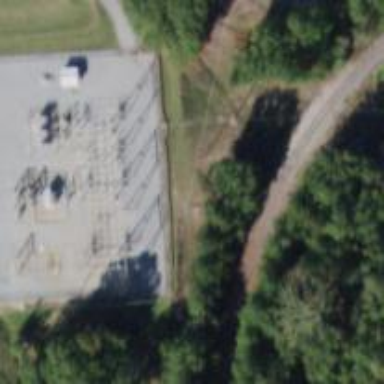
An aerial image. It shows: Distribution level power substation enclosed by fence.